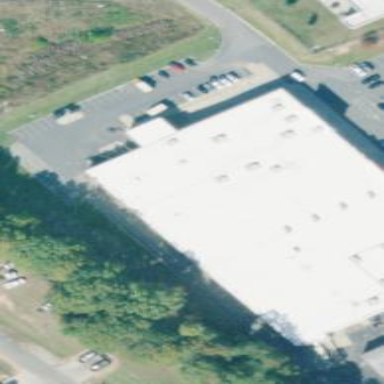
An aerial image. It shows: Retail building.